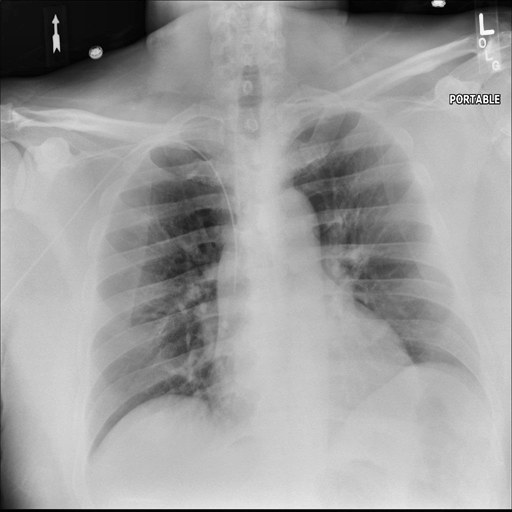
Finding: NORMAL